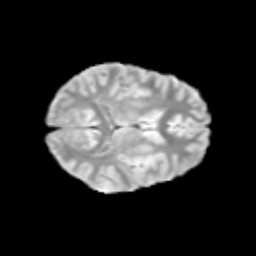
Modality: T2w
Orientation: axial
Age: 9
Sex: female
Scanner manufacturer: siemens
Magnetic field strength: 3 T
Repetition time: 3.8 s
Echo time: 0.07 s